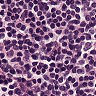
Metastatic tissue present: no